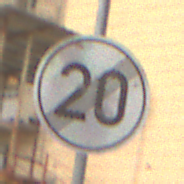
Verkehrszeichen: EndeGeschwindigkeit20
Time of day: MorningAfternoon
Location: Outdoor (Urban)
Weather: Overcast
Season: NotSpecified
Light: Natural